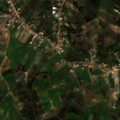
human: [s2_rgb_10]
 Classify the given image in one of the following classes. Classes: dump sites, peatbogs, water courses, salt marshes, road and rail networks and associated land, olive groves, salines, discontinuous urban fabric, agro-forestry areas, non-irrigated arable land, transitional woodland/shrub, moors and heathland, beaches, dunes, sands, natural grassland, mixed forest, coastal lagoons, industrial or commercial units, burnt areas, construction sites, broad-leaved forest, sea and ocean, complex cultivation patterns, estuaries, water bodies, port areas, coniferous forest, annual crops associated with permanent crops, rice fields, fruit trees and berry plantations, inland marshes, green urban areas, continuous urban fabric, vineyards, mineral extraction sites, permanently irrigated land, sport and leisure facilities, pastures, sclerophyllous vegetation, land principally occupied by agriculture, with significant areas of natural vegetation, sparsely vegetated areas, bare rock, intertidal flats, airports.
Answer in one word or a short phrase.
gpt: discontinuous urban fabric, vineyards, complex cultivation patterns, land principally occupied by agriculture, with significant areas of natural vegetation, transitional woodland/shrub